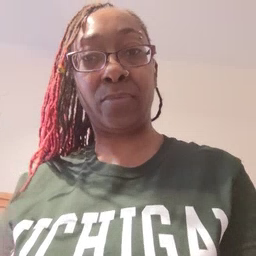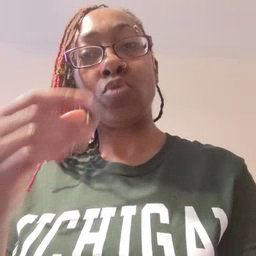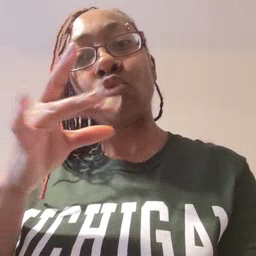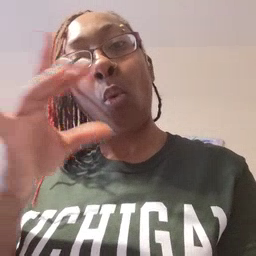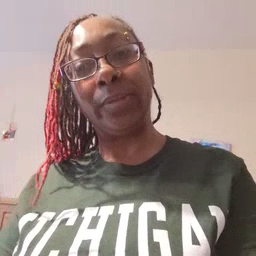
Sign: story